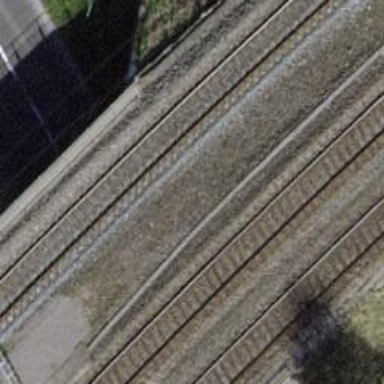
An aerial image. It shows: Bridge with electrified rail tracks and contact line.